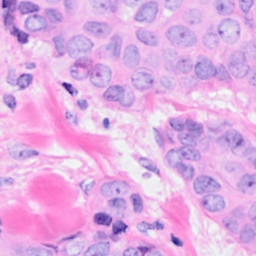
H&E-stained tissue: Breast